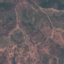
Land use / land cover: HerbaceousVegetation